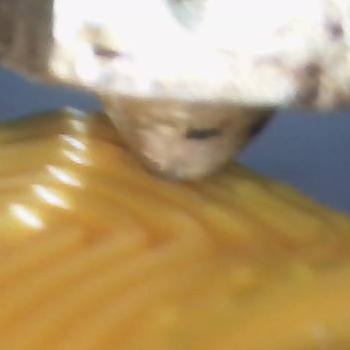
Flow rate: 42%